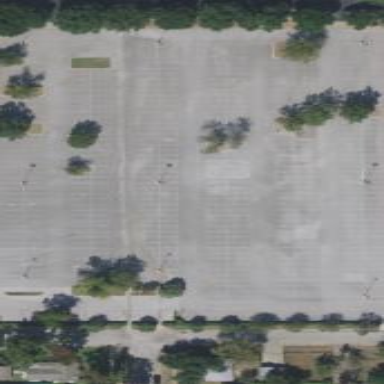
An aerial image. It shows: Parking area with surface.